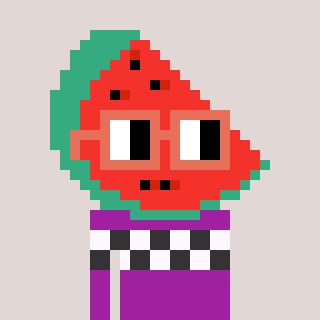
a pixel art character with square orange glasses, a watermelon-shaped head and a magenta-colored body on a warm background